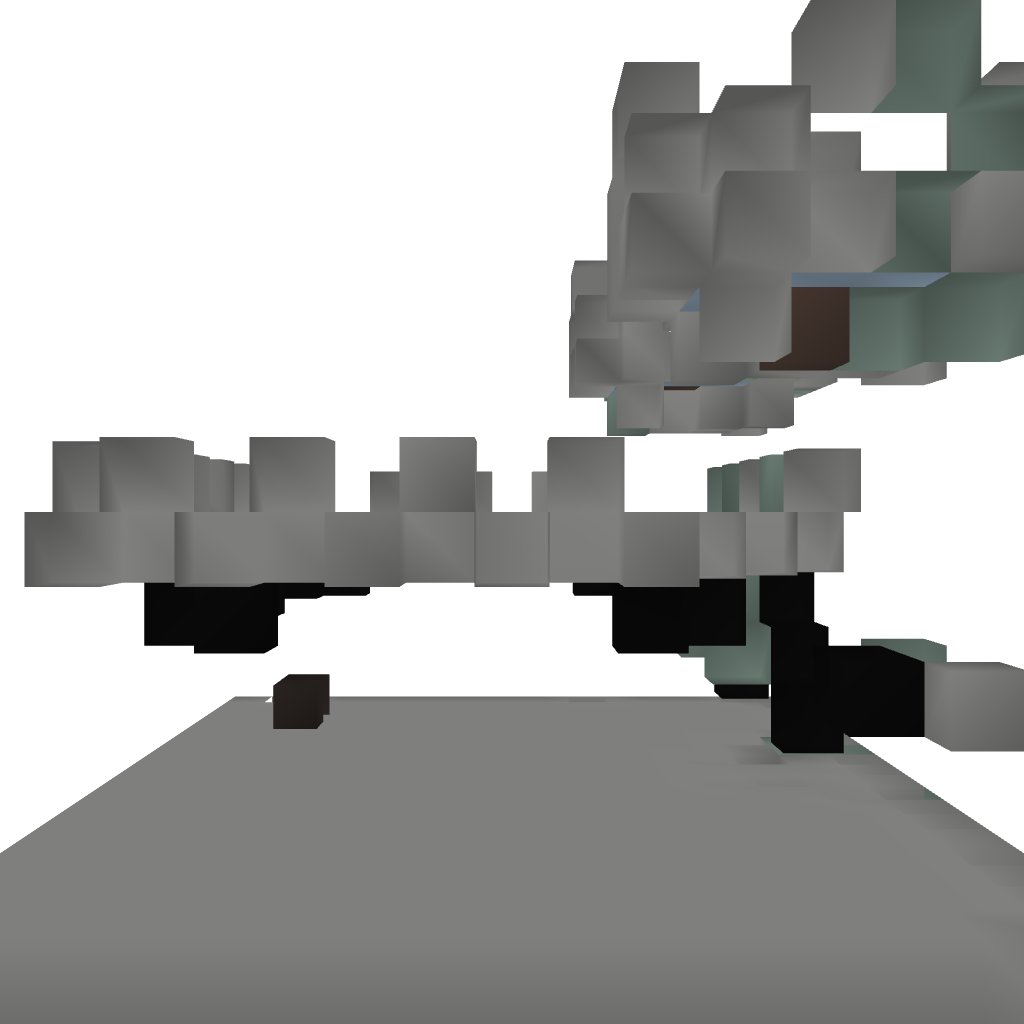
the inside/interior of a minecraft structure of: A small castle